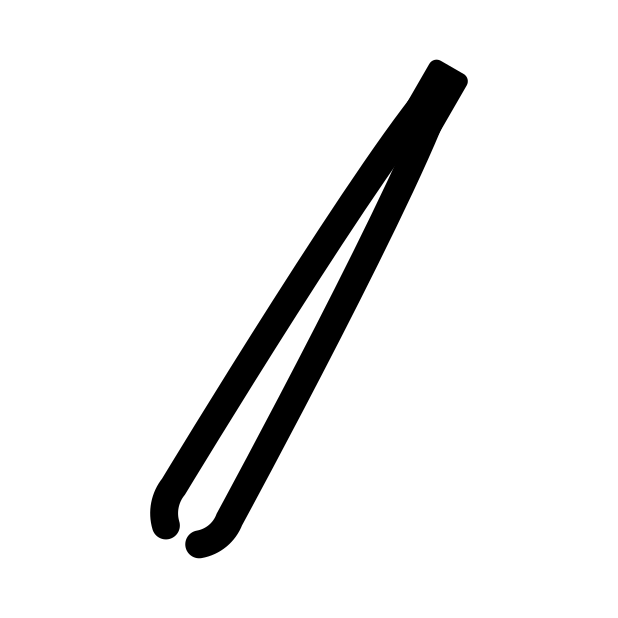
forceps